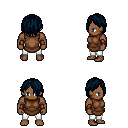
a pixel art fantasy rpg character, male body template, human, dark skin, brown tunic, white pants, raven bangs hairstyle, leather bracers, four views (front, back, left, right), 2x2 character sprite sheet, small pixel art, hard edges, no anti-aliasing